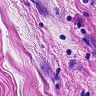
Metastatic tissue present: no